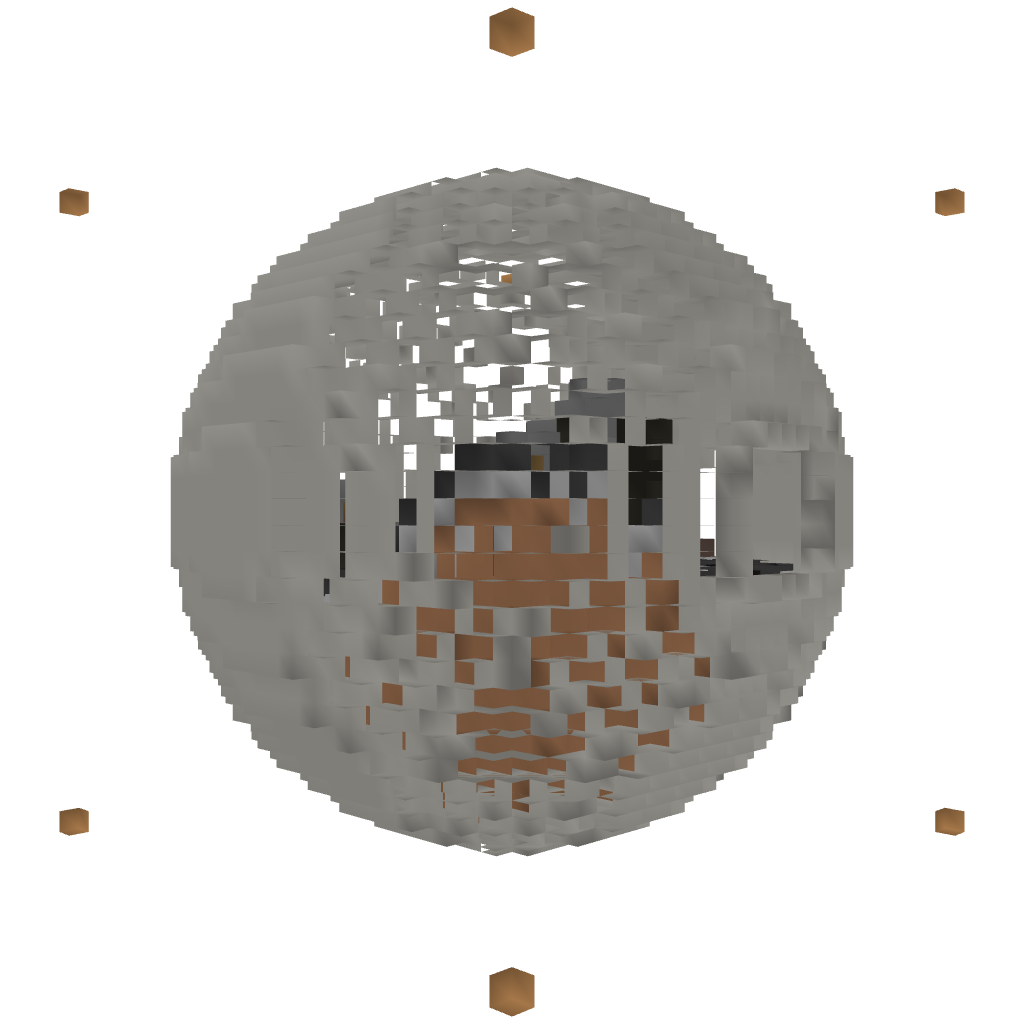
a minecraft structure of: PVP Meadow